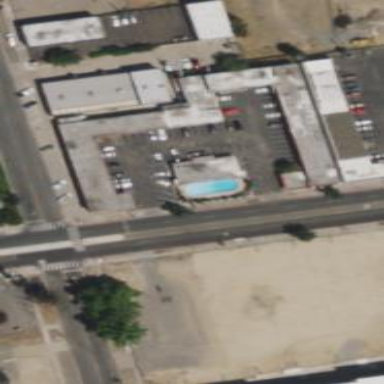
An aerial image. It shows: Motel.